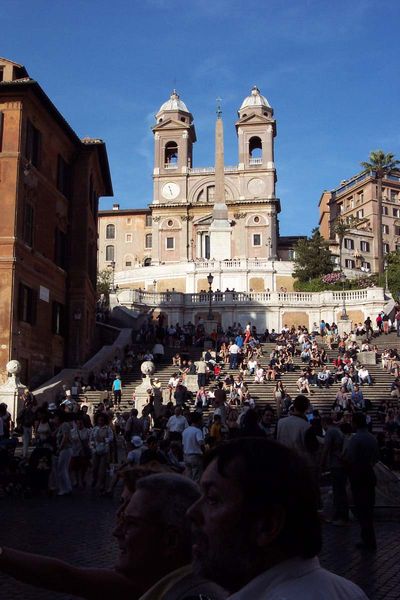
Titel: Rom, Spanische Treppe
Künstler: Francesco de Sanctis
Standort: Rom, Spanische Treppe (EU - I - Latium)
Schlagwörter: blau, himmel, weiß, menschen, blumen, lampe, laterne, laternen, licht, männer, gebäude, haus, architektur, kirche, sonne, personen, turm, sommer, pflaster, platz, treppe, treppen, uhr, palme, stufen, foto, fotografie, kirchtürme, wohnhaus, türme, balustrade, rom, obelisk, fotographie, turmuhr, menschenansammlung, touristen, mediteran, spanische, schnappschuss, attraktion, spanische treppe